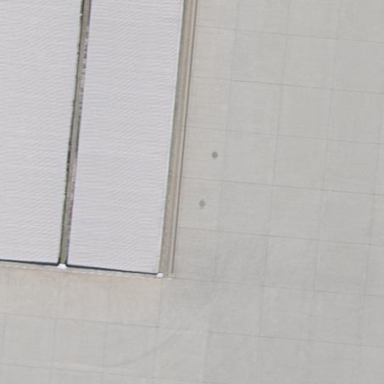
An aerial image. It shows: View of roof of building.